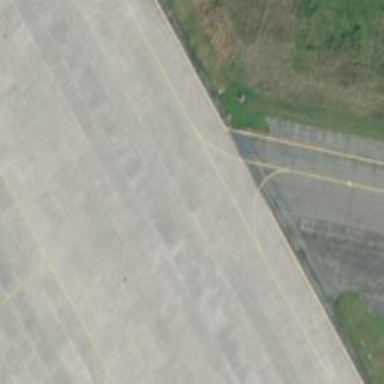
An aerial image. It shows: View of taxiway at the airport.